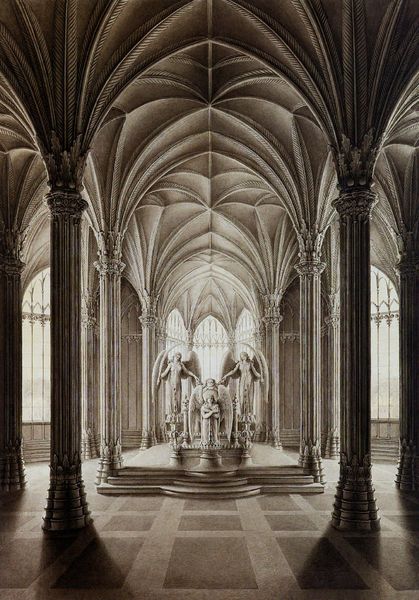
Titel: Entwurf einer Begräbniskapelle für Königin Luise
Künstler: Karl Friedrich Schinkel
Institution: Berlin, Staatliche Museen, Kupferstichkabinett
Schlagwörter: flügel, gott, gruppe, mann, schatten, weiß, fenster, grau, hell, licht, schwarz, säule, säulen, zeichnung, muster, ornament, architektur, stein, innenraum, gitter, kirche, boden, figur, gotik, rund, engel, skulptur, schiff, empore, figuren, treppe, treppen, könig, thron, ornamente, stufe, stufen, bögen, gang, gewölbe, stern, rippen, bleistift, altar, hauptschiff, kreuzrippengewölbe, mittelschiff, bündelpfeiler, kreuzgewölbe, spitzbogen, spitzbögen, christus, grab, jesus, chor, kreuzgang, maßwerk, seitenschiffe, rippe, kirchenfenster, spätgotik, mittig, chir, rippenbogen, in, mawerk